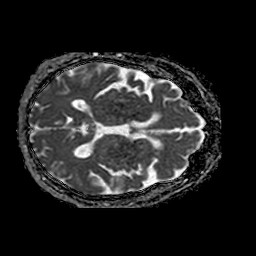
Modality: ADC
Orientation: axial
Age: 75
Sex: female
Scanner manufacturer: philips
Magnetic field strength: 1.5 T
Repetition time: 3.117 s
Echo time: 0.09092 s